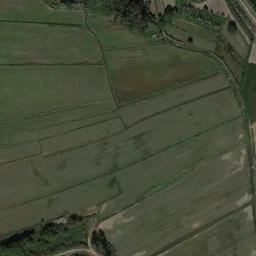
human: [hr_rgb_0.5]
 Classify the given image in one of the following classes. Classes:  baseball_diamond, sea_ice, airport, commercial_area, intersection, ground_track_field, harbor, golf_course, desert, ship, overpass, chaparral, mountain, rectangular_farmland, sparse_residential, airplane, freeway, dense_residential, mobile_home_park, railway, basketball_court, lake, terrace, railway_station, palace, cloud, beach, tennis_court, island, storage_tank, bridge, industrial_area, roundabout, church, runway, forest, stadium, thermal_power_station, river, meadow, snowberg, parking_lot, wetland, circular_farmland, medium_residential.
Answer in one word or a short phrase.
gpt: terrace